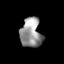
Tissue: lung
Cell type: Myeloid cells
Senescence score: 0.231
Nuclear area (px): 611
Mean DAPI intensity: 149.349